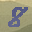
Label: 8